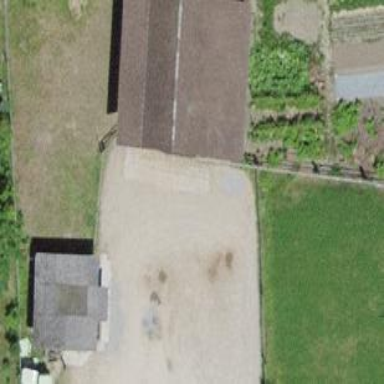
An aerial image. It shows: Barn.